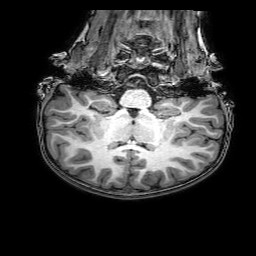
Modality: T1w
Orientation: sagittal
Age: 6
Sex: female
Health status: healthy